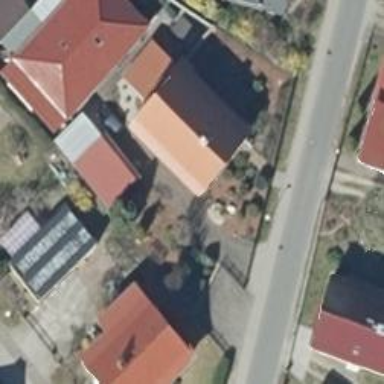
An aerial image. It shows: House with gabled roof oriented along with red color.